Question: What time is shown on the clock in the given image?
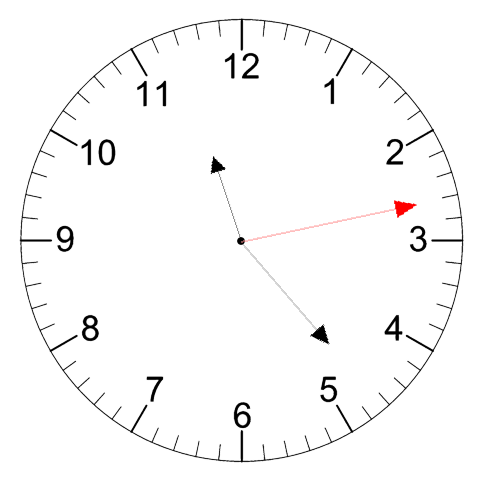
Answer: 11:23:13